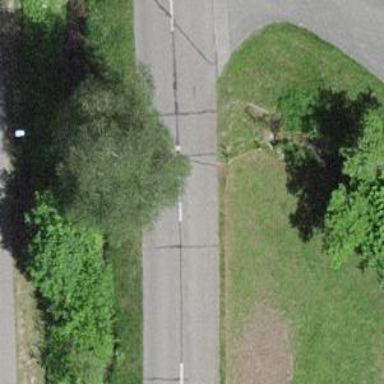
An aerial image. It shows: Tertiary road passing over bridge.